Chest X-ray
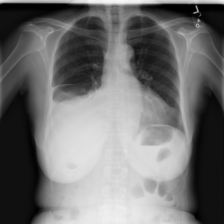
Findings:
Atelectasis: negative
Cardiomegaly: negative
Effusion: positive
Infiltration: negative
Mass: negative
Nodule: negative
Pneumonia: negative
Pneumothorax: negative
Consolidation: negative
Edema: negative
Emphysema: negative
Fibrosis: negative
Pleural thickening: negative
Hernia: negative